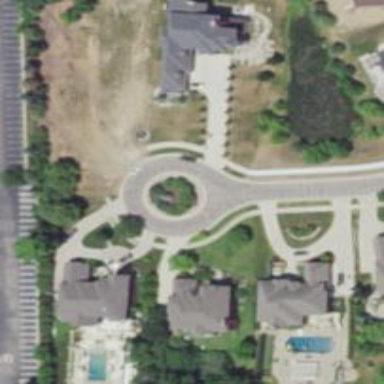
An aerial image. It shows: Turning loop on the road.